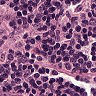
Metastatic tissue present: no